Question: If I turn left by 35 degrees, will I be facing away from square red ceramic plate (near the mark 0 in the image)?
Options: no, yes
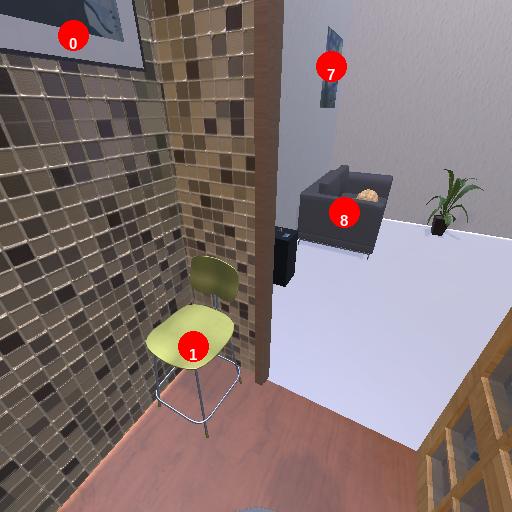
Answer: no